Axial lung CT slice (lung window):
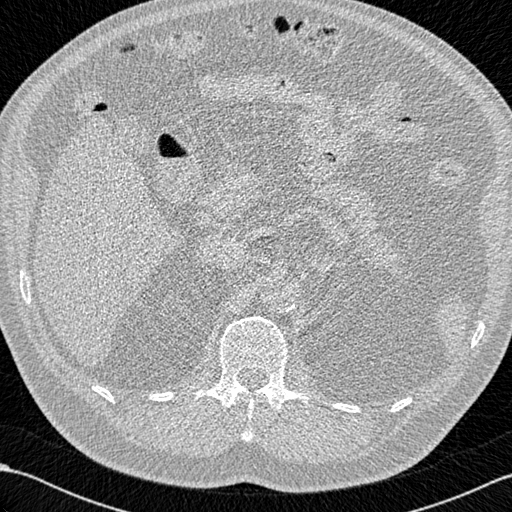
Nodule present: no